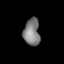
Tissue: lung
Cell type: Fibroblasts
Senescence score: 0.551
Nuclear area (px): 426
Mean DAPI intensity: 126.878